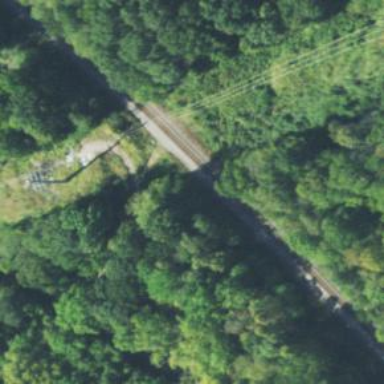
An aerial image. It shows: Railway track.